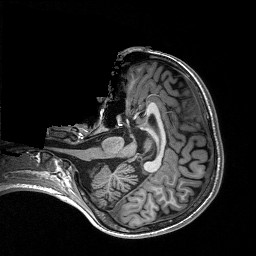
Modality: T1w
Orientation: axial
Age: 18
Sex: female
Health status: healthy
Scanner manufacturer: siemens
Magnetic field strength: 3 T
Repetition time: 3.2 s